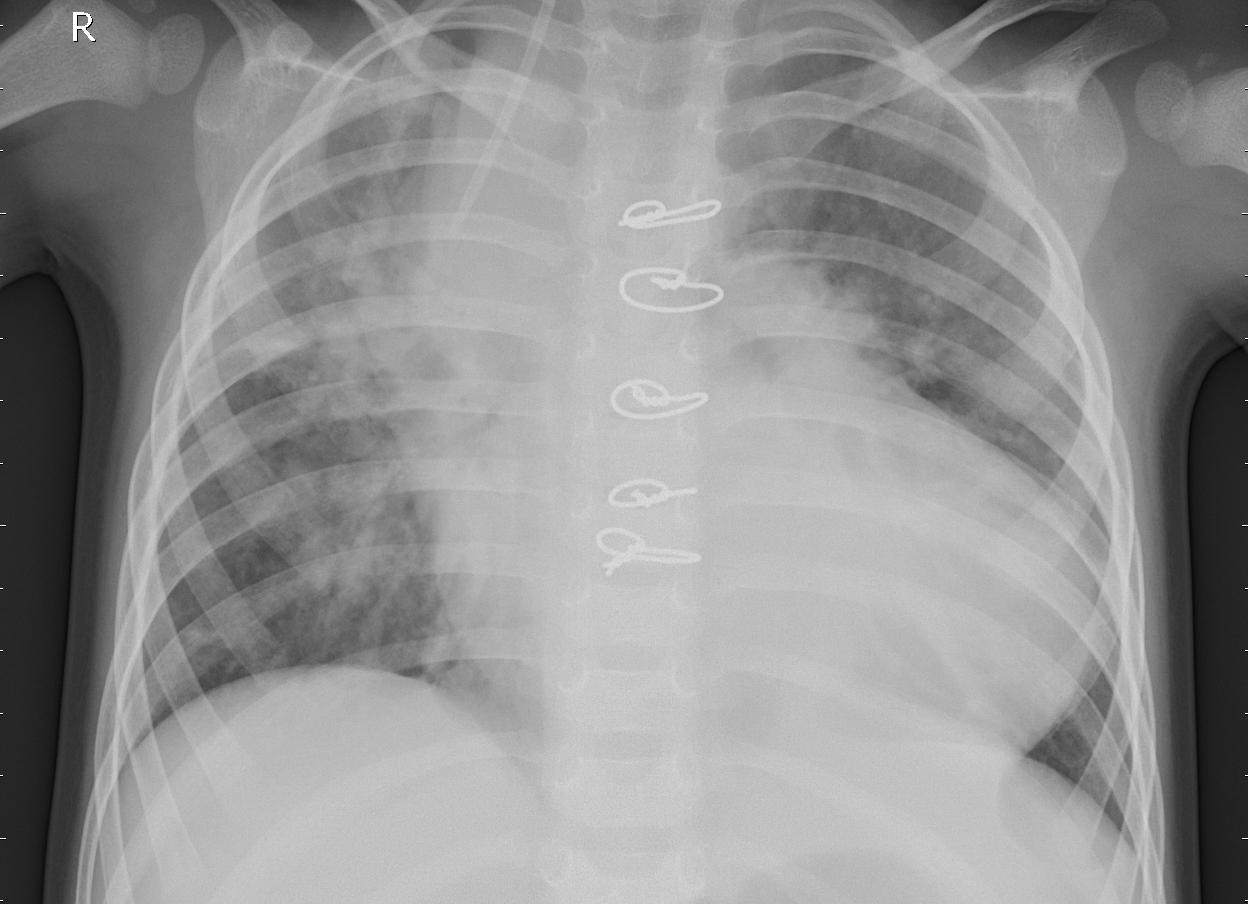
Diagnosis: PNEUMONIA